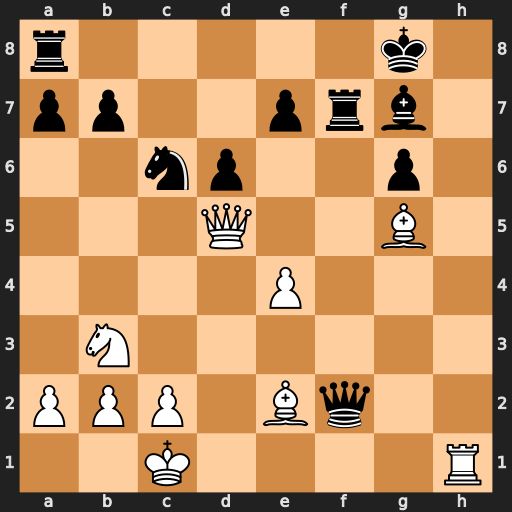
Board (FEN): r5k1/pp2prb1/2np2p1/3Q2B1/4P3/1N6/PPP1Bq2/2K4R
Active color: w
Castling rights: -
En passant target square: -
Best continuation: Rf1 Qxf1+ Bxf1